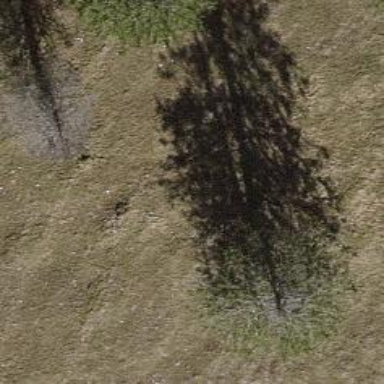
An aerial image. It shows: Single tag "natural: tree."